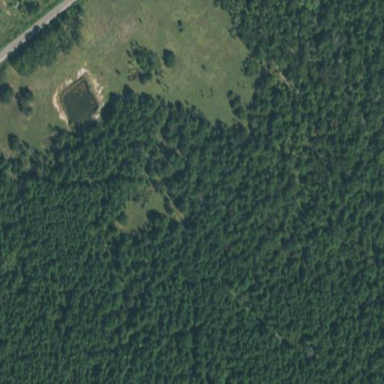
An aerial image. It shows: Woodland with evergreen needle-leaved trees.